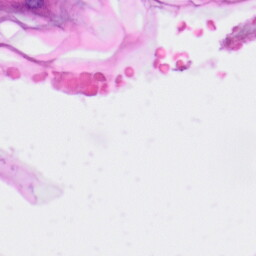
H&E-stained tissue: Skin